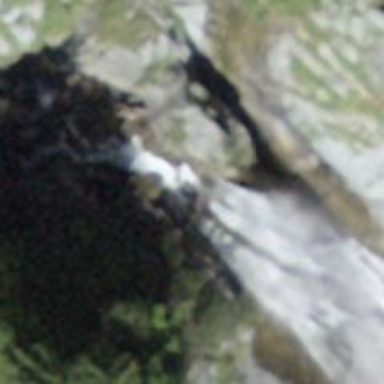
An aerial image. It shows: Beautiful waterfall in nature.